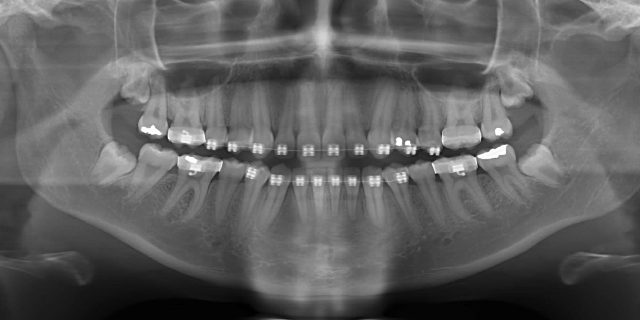
adult